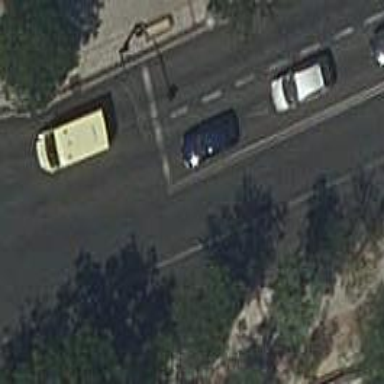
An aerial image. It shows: Road with traffic signals.